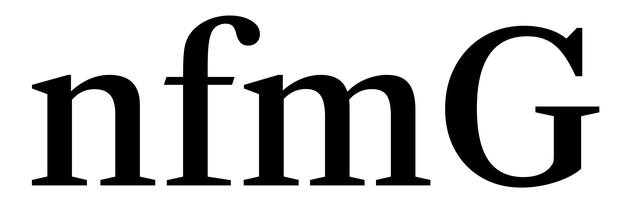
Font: LibreCaslonText_Medium